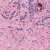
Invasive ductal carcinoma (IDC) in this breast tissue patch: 1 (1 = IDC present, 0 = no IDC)